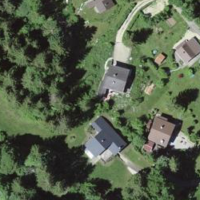
EUNIS habitat code: 41
Species observed at this site:
Lysimachia punctata